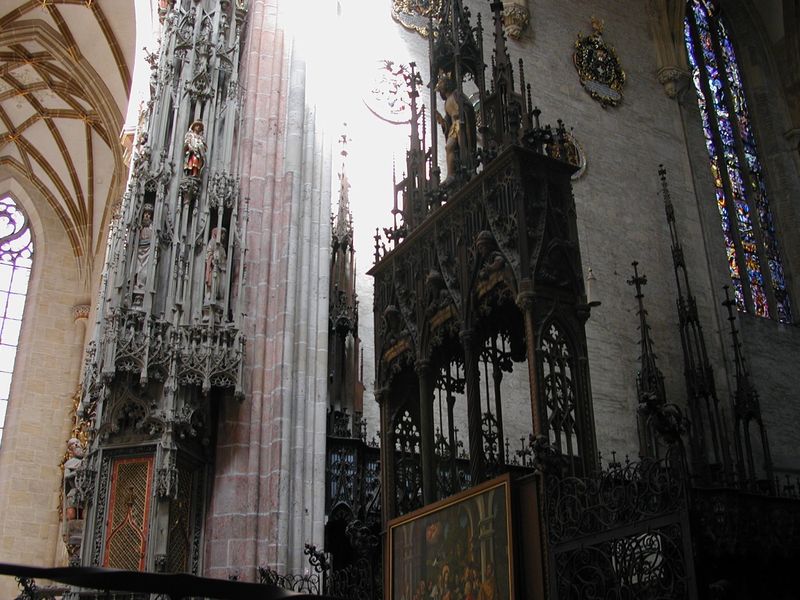
Titel: Chorgestühl
Künstler: Michel Erhart
Standort: Ulm, Münster (EU - D - BW)
Schlagwörter: dunkel, gemälde, weiß, fenster, licht, pfeiler, schwarz, säulen, rot, wand, barock, bild, kirche, figur, innen, gotik, farbig, farben, pilaster, figuren, detail, geländer, lichteinfall, foto, kreuz, rippen, altar, sandstein, buntglas, glasfenster, kanzel, rippengewölbe, spitzbogen, spitzbögen, gothik, gozik